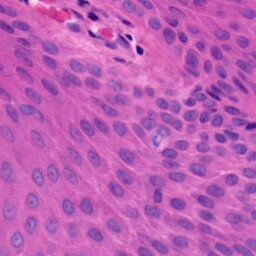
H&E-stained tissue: Skin